Interaction volume radius: 10 \u00c5
Interaction volume height: 15 \u00c5
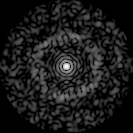
Disorder parameter: 0.8465